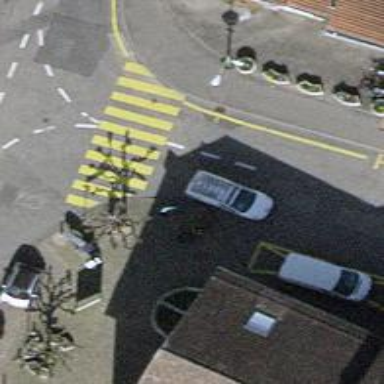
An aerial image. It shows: Marked crossing with zebra stripes on the road.